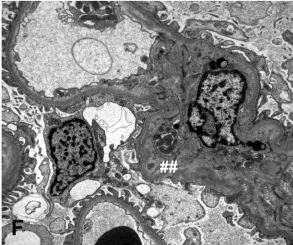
Pathologic findings in a patient with rifampin-associated acute tubulointerstitial nephritis and Fanconi syndrome. Expanded mesangial spaces with electron dense deposits. Were visible using electron microscopy.
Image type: pathology (h&e)